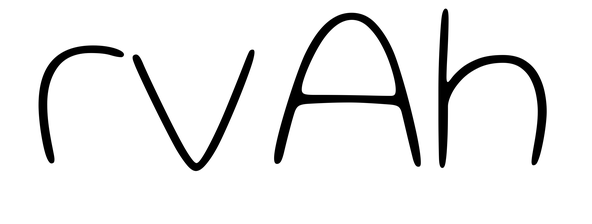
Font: Gluten_Thin